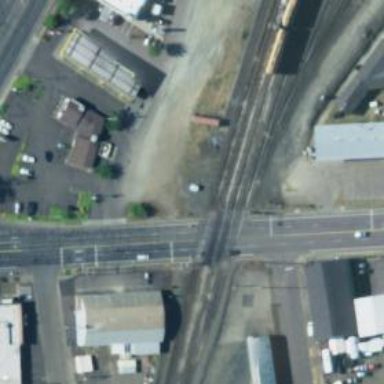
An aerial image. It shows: Level crossing with lights at railway intersection.